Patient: sex F, age 68
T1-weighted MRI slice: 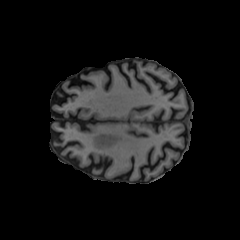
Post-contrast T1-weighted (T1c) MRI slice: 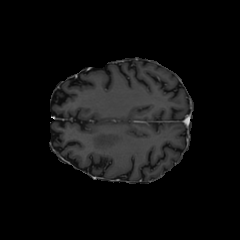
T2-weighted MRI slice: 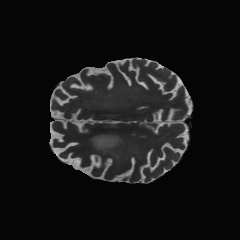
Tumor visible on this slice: yes
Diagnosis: Glioblastoma, IDH-wildtype
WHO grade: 4